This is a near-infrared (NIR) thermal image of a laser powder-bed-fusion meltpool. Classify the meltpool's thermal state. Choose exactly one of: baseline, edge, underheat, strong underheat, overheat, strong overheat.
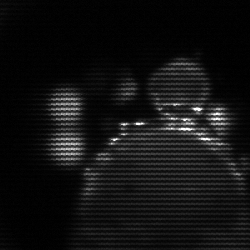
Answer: edge